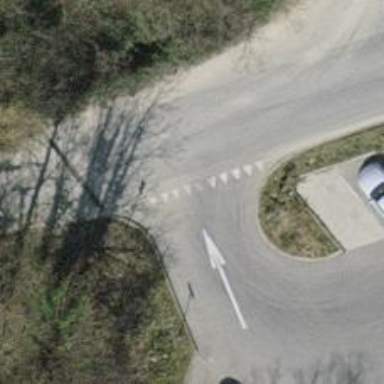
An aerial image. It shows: Road serving as parking aisle.